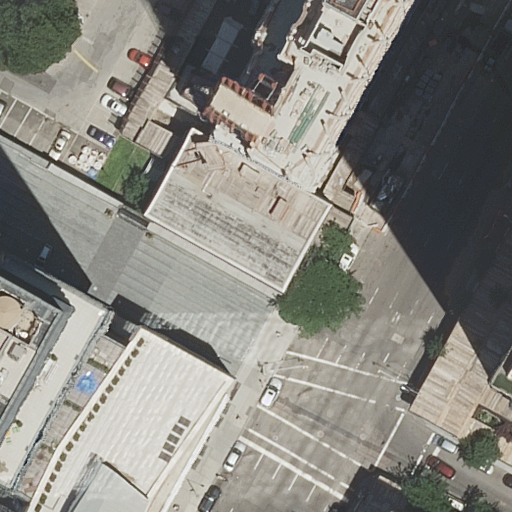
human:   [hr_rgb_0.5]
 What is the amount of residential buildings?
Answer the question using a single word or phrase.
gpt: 3

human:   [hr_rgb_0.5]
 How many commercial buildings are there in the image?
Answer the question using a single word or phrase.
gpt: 0

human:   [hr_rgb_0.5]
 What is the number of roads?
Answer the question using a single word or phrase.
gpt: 3

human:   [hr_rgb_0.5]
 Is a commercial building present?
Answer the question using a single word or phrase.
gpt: no

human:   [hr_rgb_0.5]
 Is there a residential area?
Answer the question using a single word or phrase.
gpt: yes

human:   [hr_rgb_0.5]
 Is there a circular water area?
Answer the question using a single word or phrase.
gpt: no

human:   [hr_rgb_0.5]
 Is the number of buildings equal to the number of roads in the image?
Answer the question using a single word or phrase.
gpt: yes

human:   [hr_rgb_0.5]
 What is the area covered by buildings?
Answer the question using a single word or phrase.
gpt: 3198m2

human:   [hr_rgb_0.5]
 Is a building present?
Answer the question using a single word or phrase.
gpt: yes

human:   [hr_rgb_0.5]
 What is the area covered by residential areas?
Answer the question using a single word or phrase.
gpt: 4420m2

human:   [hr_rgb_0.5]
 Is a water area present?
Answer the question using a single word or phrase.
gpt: no

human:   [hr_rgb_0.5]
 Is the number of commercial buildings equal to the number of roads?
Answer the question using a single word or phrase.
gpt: no

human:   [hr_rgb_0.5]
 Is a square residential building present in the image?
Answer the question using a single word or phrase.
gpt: no

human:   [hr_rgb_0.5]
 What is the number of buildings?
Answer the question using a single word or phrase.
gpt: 3

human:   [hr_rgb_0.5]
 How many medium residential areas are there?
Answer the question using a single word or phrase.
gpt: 0

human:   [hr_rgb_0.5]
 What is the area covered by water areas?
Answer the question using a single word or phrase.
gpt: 0m2

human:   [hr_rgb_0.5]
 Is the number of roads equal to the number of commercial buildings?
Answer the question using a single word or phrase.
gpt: no

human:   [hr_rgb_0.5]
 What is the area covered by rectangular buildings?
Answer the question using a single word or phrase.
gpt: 662m2

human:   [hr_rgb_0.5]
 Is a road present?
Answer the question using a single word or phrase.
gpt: yes

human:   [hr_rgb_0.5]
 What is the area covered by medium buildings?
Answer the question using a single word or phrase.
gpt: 0m2

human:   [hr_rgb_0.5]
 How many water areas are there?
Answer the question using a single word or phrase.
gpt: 0

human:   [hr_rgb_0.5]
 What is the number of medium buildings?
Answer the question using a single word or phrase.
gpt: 0

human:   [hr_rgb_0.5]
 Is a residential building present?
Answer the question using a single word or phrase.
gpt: yes

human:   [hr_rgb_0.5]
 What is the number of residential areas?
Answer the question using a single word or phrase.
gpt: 1

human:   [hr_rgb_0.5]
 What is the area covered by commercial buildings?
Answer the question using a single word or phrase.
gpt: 0m2

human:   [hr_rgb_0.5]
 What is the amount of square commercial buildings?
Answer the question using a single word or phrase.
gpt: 0

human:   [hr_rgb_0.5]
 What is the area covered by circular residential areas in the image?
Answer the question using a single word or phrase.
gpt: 0m2

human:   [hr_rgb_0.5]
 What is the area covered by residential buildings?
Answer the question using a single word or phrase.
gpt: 3198m2

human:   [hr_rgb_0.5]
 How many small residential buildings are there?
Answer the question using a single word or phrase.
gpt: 0

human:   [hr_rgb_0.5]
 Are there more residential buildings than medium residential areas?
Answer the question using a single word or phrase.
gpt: yes

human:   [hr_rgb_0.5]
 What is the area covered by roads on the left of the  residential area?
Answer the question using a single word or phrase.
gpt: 0m2

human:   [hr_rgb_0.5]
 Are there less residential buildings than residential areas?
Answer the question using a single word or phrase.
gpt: no

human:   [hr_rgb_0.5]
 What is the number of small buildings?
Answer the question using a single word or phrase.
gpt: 0

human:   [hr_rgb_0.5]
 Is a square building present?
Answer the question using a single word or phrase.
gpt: no

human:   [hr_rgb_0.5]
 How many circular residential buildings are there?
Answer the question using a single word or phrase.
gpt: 0

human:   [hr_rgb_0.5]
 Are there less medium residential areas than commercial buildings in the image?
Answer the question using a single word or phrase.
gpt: no

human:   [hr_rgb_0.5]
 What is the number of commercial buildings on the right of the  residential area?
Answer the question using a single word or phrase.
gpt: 0

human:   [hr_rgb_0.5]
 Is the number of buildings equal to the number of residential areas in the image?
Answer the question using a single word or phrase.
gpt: no

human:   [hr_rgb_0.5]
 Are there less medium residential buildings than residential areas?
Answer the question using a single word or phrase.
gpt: yes

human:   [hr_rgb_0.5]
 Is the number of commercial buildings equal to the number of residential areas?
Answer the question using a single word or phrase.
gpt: no

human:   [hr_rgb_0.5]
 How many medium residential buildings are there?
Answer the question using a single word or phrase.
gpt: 0

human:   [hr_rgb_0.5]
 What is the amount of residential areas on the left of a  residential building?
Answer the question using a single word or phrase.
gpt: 1

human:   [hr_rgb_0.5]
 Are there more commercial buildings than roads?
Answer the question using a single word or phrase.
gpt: no

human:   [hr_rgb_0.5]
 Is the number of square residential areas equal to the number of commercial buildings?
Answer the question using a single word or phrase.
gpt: yes

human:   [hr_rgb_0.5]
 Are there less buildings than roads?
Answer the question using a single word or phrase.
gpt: no

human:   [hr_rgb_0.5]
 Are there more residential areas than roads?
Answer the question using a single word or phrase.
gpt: no

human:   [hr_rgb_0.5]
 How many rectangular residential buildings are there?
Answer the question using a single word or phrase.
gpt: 1

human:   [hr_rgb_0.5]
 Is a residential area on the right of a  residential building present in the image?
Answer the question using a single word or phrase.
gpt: yes

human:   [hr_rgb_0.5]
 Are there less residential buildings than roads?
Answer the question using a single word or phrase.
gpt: no

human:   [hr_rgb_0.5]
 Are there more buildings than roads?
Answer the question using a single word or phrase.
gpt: no

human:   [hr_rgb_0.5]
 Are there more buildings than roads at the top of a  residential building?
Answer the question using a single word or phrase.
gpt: yes

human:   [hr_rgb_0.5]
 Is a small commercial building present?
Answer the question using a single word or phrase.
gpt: no

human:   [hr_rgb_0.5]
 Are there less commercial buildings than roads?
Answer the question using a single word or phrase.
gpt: yes

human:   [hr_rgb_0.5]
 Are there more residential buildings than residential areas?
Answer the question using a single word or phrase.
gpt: yes

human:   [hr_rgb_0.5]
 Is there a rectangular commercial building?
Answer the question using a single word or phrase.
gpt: no

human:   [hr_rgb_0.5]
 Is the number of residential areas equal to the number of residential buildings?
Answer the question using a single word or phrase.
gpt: no

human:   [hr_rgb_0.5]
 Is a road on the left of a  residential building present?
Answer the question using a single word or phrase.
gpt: yes

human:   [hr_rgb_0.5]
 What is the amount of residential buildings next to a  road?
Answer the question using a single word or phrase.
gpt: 3

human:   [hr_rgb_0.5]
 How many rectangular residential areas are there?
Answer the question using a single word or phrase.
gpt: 1

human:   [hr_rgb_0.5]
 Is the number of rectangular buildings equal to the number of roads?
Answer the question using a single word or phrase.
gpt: no

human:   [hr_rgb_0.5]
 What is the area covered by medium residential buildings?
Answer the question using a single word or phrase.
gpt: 0m2

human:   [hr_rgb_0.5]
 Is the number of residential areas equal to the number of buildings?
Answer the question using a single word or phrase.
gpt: no

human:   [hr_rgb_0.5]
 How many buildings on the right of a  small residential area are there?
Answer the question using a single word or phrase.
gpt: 0

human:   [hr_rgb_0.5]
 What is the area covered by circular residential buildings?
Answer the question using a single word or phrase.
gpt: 0m2